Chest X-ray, AP view. Patient: 21 years old, sex F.
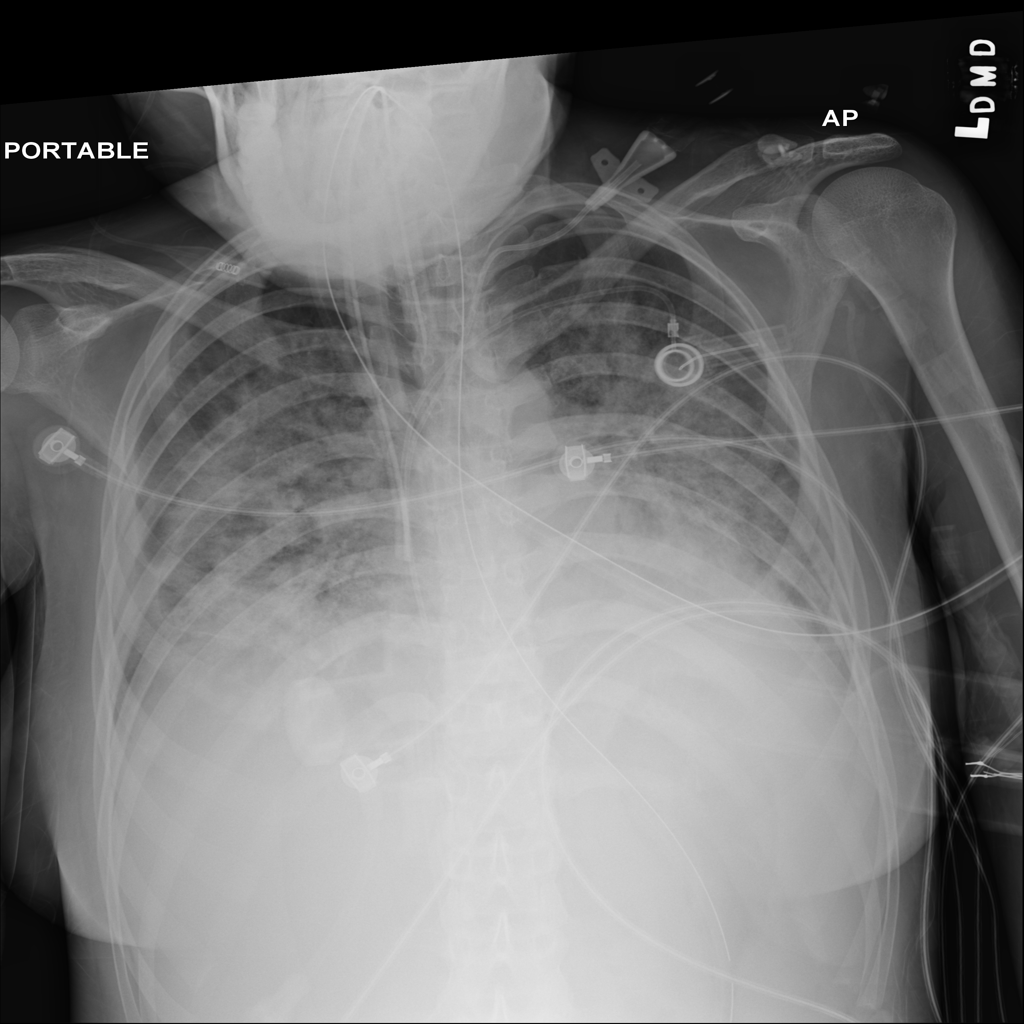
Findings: No Finding